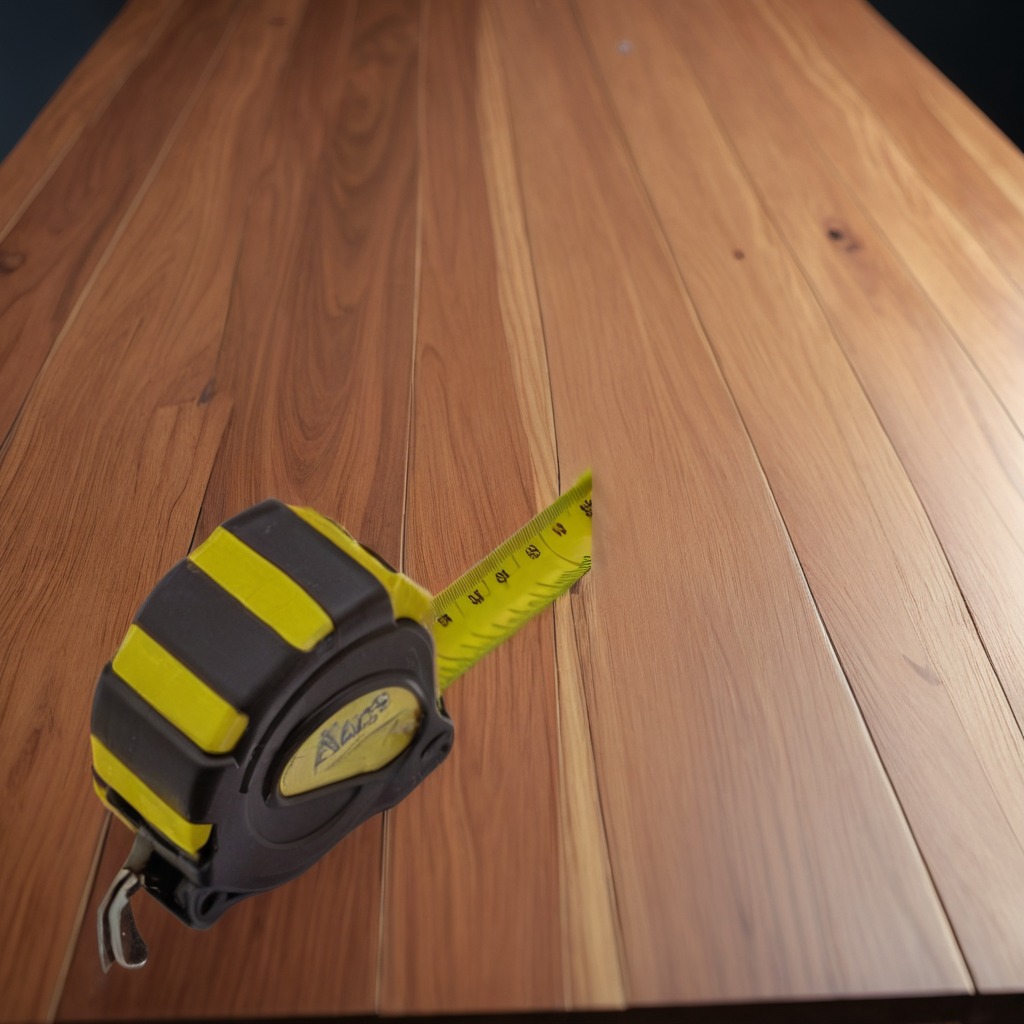
A measuring tape is lying on a wooden table in a carpentry studio.